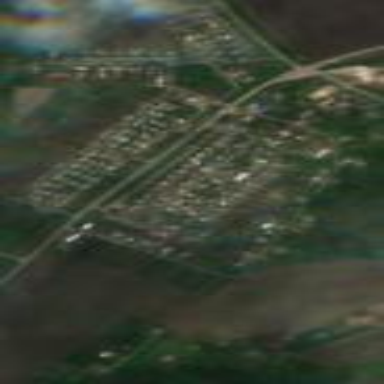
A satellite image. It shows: Residential area in village.